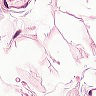
Metastatic tissue present: no